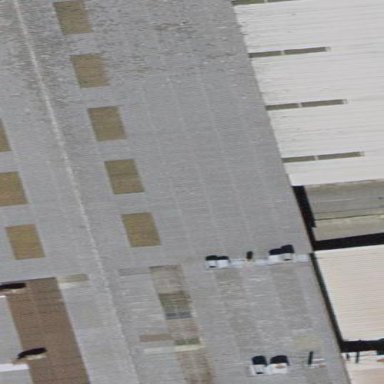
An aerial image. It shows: Industrial building.